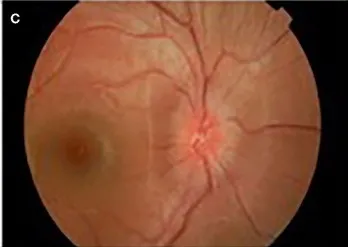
Gradual improvement after treatment OD.
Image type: medical_photograph (other_medical_photograph)